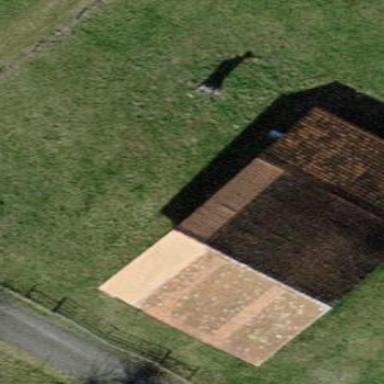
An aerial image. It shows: Gabled roof on farm auxiliary building.